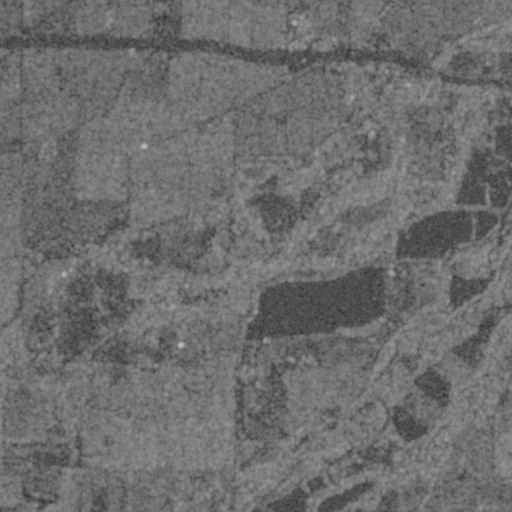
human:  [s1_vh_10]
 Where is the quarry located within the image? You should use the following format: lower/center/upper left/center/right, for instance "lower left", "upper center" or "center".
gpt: The quarry is located in the upper right of the image.
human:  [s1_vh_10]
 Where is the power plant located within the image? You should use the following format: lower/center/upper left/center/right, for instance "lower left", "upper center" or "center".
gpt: There is no power plant in the image.

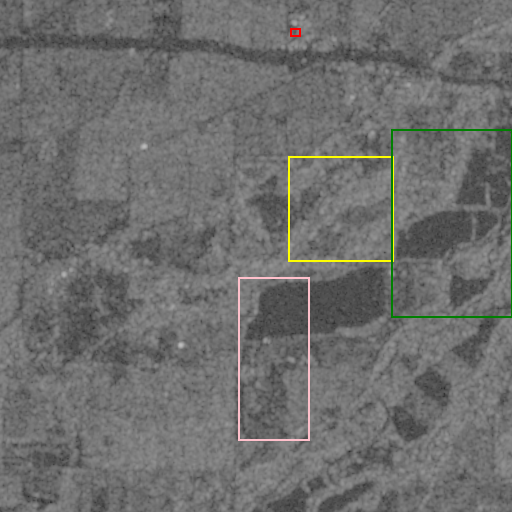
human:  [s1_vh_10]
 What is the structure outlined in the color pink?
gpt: The structure outlined in pink is a crop field.
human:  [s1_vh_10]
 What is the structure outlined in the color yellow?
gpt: The structure outlined in yellow is a park.
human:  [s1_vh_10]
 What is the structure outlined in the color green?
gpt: The structure outlined in green is a quarry.
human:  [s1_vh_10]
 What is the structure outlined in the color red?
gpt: The structure outlined in red is a building.
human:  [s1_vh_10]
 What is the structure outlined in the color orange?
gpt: There is no orange outline.